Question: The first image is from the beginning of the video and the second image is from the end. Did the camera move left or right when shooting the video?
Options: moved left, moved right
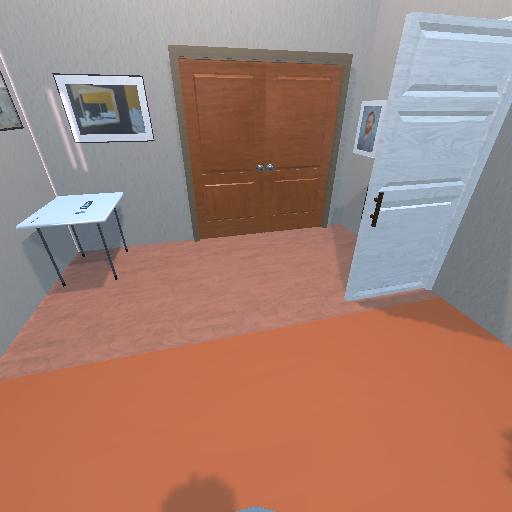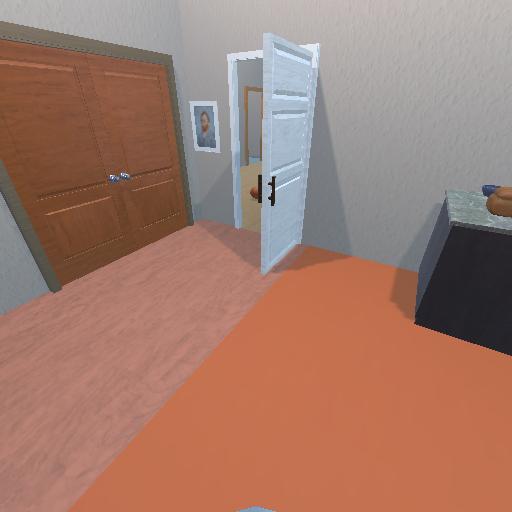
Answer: moved left